Question:
I want to create a python script that creates 3x3 matrix
And populate it with all the possibilities of having 3 squares populated at a time like in the image attached.
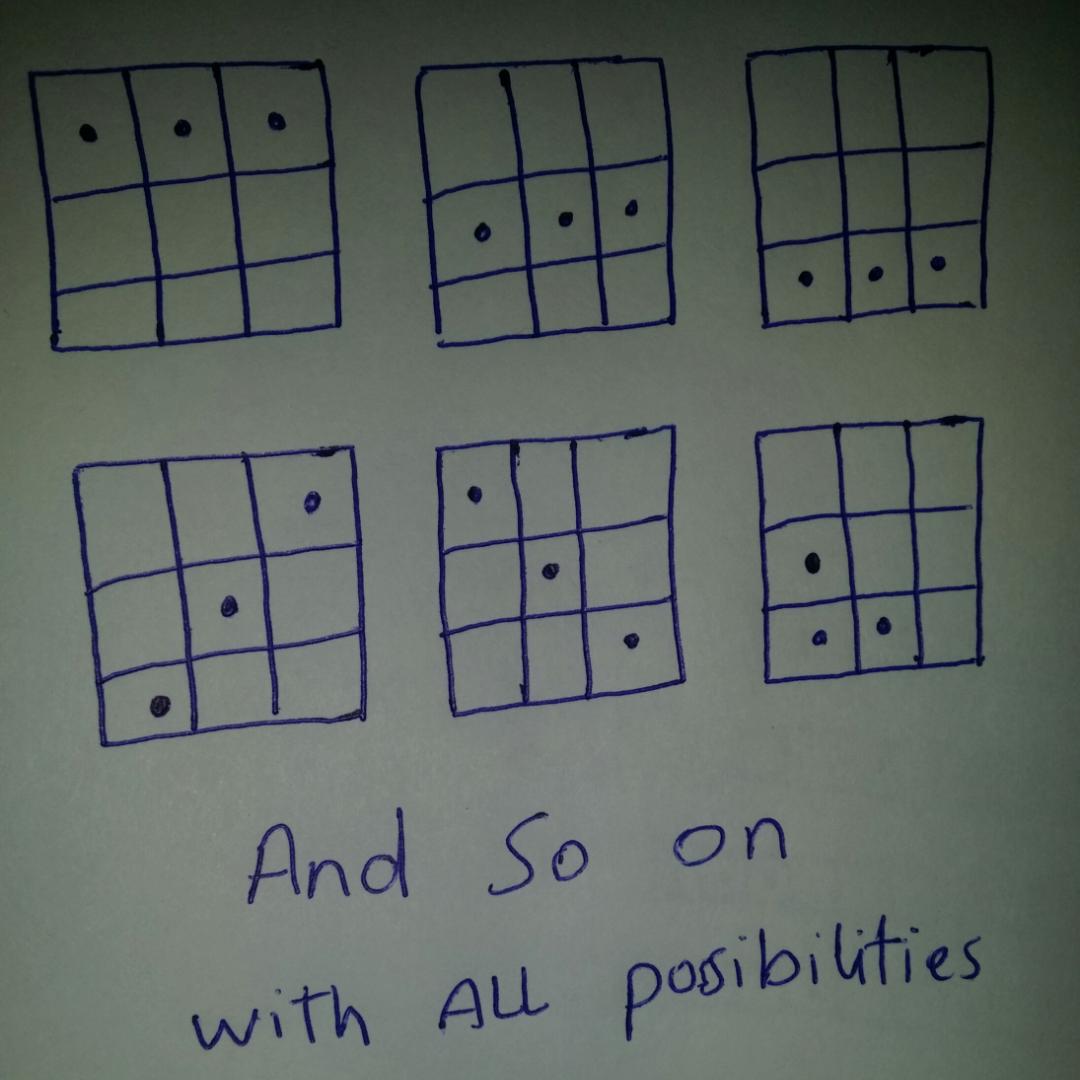
Answer: There are multiple ways to approach this problem. As mentioned in the comments, what you're trying to do is get every combination of filling 3 of 9 empty buckets. Representing those buckets as a matrix afterwards is then just a matter of shuffling how the buckets are stored. You're right in that numpy will let you easily create matrices
'''
from itertools import permutations
import numpy as np
# Gets all possible combinations of non-zero indices
non_zero_index_sets = permutations(range(9), 3)
# Turn these sets of 3 non-zero indices into length 9 vectors just containing
# zeros and ones, e.g. [2, 7, 8] becomes [0, 0, 1, 0, 0, 0, 0, 1, 1]
vectors = []
for non_zero_set in non_zero_index_sets:
vector = np.zeros(9)
vector[list(non_zero_set)] = 1
vectors.append(vector)
# Turn each length-nine vector into a 3x3 matrix, e.g.
# [0, 0, 1, 0, 0, 0, 0, 1, 1] becomes [[0, 0, 1], [0, 0, 0], [0, 1, 1]]
matrices = [vector.reshape((3, 3)) for vector in vectors]
'''
Here's a random output example:
'''
ipdb> matrices[50]
array([[ 1., 0., 1.],
[ 0., 0., 0.],
[ 0., 0., 1.]])
'''
Check out the permutations documentation to see what it's doing in more detail. You can think about it as choosing 3 elements out of the list of possible indices that you want to be non-zero.
<URL>